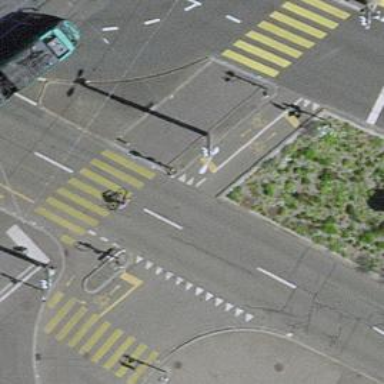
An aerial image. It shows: Kerb serving as barrier.